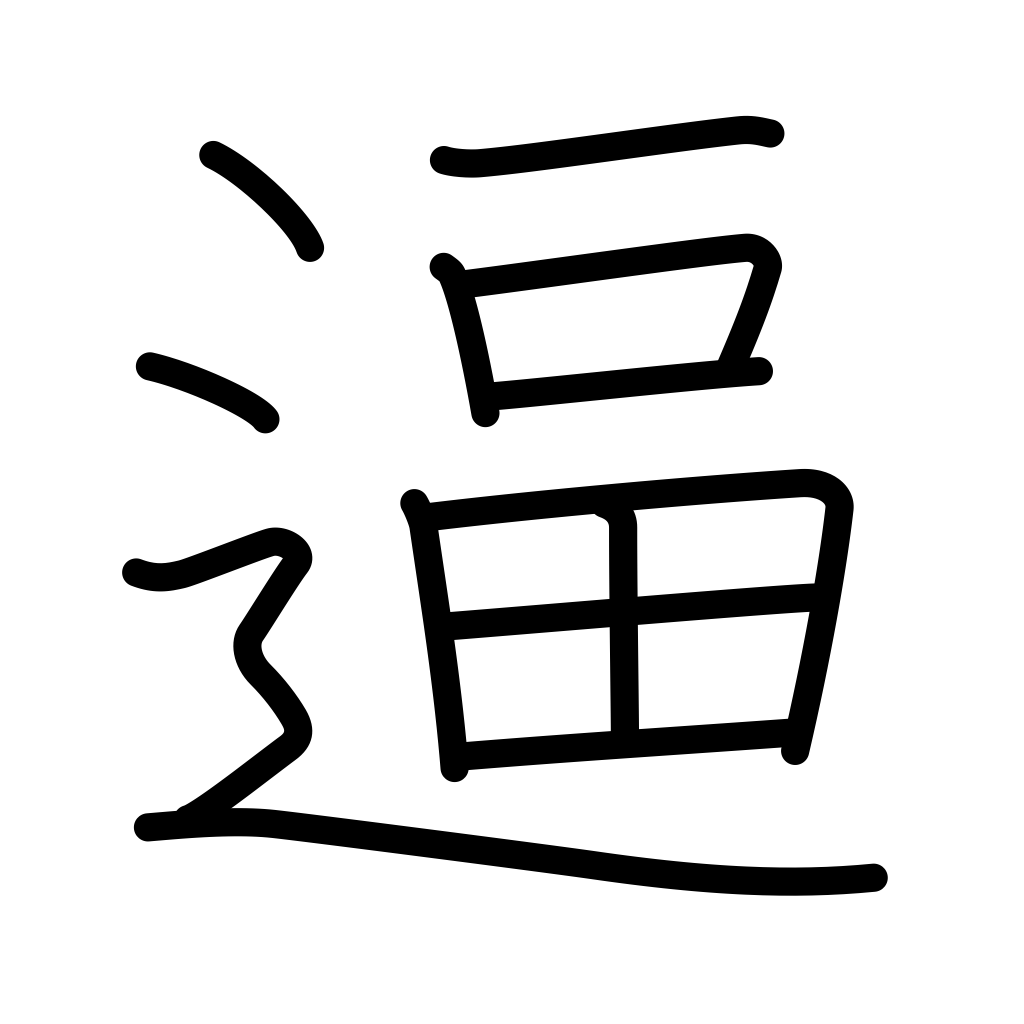
Meaning: urge, force, imminent, spur on